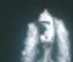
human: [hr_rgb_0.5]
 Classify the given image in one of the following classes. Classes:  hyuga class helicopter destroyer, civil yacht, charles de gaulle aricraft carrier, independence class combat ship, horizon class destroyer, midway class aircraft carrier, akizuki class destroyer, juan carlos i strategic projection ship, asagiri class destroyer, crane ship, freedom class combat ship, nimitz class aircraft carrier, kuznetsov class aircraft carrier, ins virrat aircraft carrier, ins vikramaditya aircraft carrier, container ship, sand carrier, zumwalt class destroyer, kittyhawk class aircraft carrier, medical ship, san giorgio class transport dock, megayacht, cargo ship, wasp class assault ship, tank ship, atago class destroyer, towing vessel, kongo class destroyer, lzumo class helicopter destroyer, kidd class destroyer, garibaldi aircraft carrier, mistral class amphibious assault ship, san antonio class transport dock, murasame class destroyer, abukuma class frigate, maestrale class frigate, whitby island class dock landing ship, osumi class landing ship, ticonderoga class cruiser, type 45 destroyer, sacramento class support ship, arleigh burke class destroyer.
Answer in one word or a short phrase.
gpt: Civil yacht